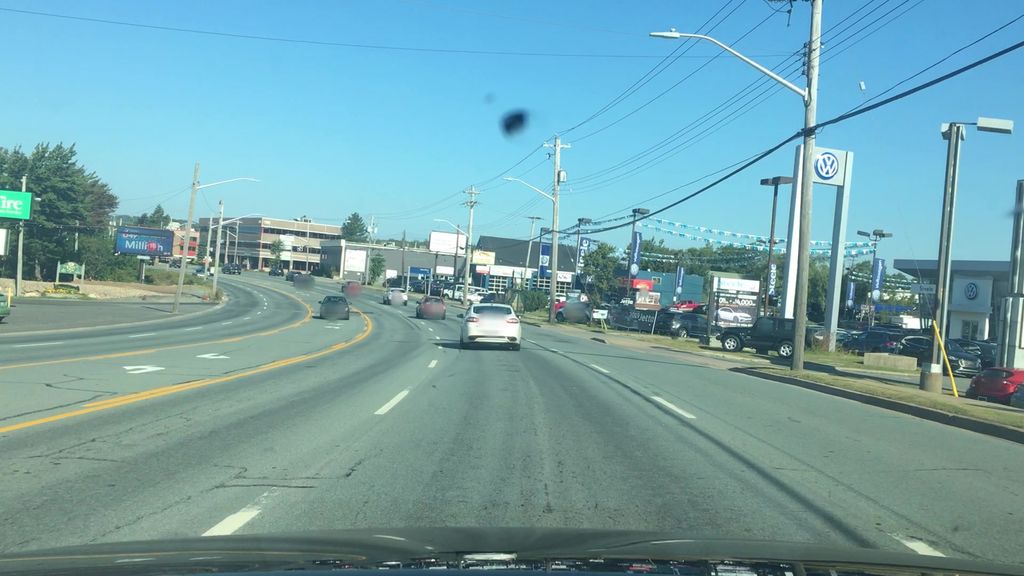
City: halifax